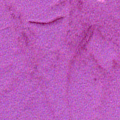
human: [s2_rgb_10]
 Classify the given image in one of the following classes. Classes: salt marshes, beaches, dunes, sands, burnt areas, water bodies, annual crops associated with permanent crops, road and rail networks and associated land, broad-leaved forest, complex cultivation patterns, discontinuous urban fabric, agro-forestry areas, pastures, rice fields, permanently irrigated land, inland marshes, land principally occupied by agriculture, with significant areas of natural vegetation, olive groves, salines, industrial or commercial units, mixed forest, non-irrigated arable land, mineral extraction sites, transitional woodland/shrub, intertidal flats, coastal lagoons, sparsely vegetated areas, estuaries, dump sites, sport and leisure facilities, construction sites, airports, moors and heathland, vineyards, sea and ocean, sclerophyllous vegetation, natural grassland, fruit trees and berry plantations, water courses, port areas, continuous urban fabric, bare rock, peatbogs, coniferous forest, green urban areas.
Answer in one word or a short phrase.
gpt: sea and ocean